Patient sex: M
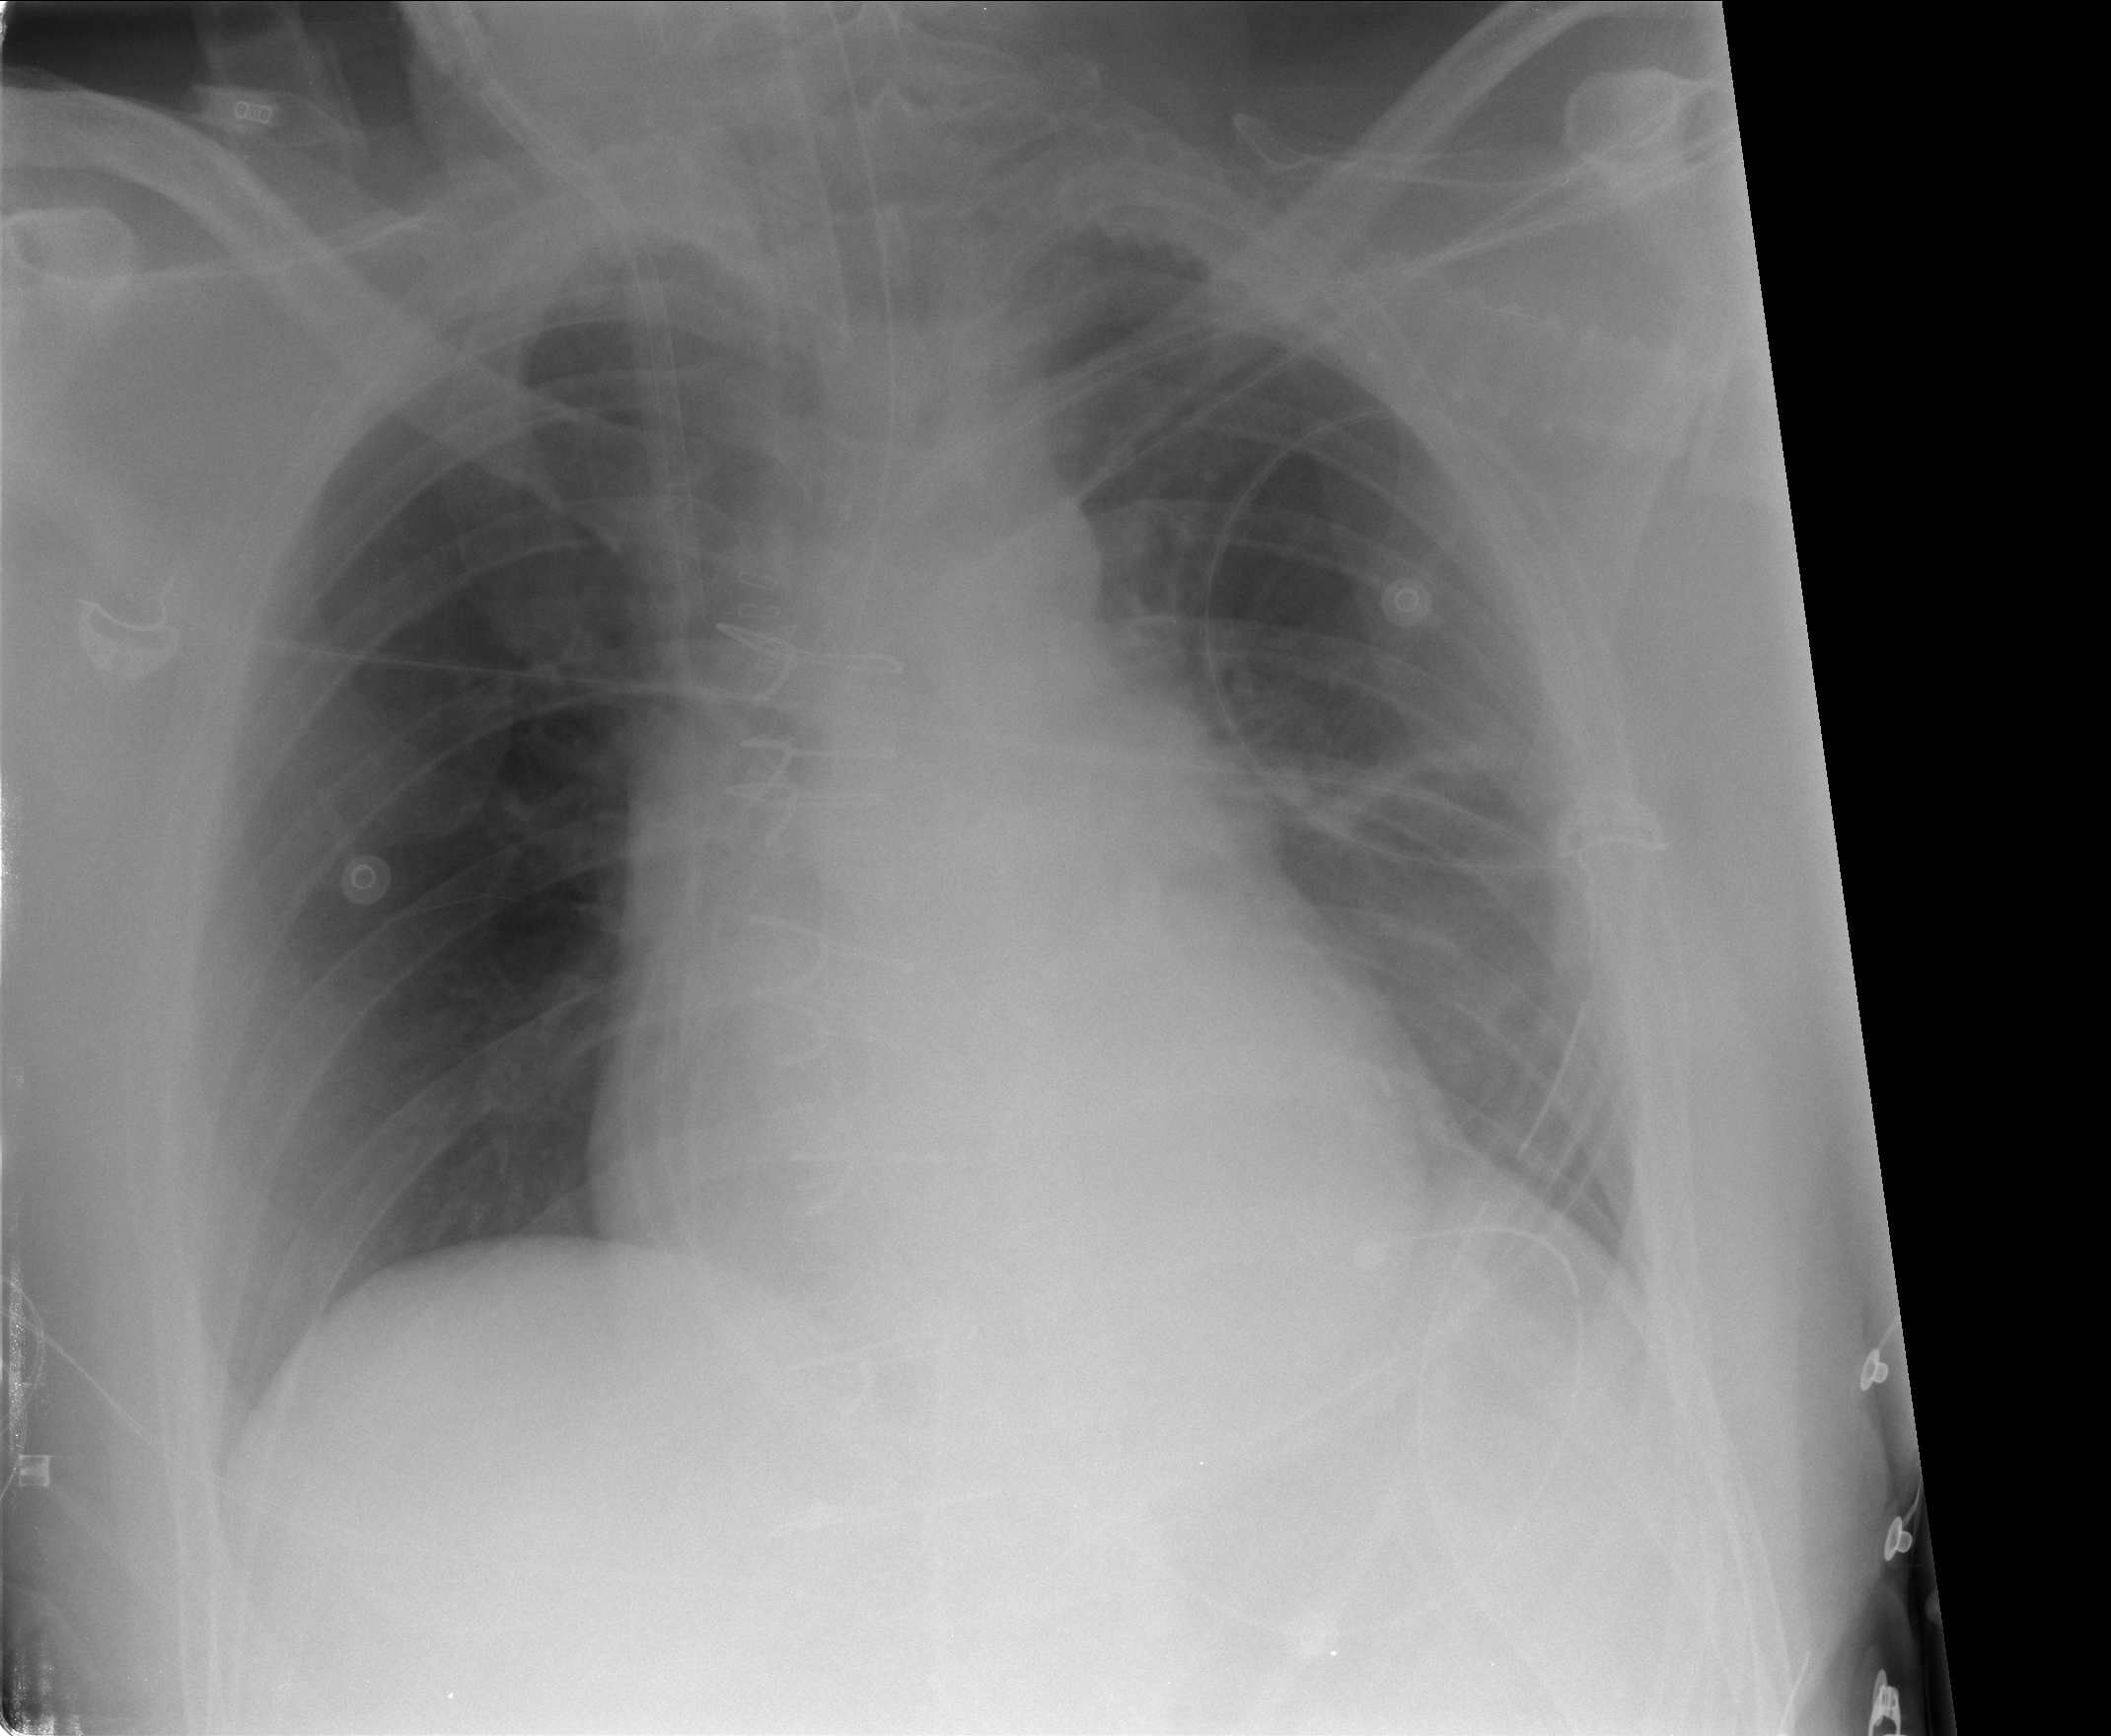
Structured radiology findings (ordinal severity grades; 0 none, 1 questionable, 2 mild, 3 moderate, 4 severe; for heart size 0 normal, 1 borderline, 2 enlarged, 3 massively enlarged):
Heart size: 1
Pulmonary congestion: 0
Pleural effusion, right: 0
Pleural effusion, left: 0
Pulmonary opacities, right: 0
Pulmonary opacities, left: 0
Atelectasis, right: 0
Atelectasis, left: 2